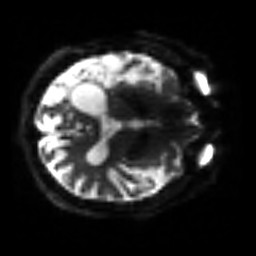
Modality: sbref
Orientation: axial
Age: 64
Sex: male
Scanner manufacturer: siemens
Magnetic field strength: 3 T
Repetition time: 3.2 s
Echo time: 0.081 s